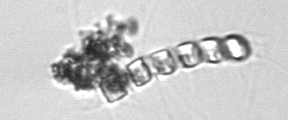
Label: Chaetoceros